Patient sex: M
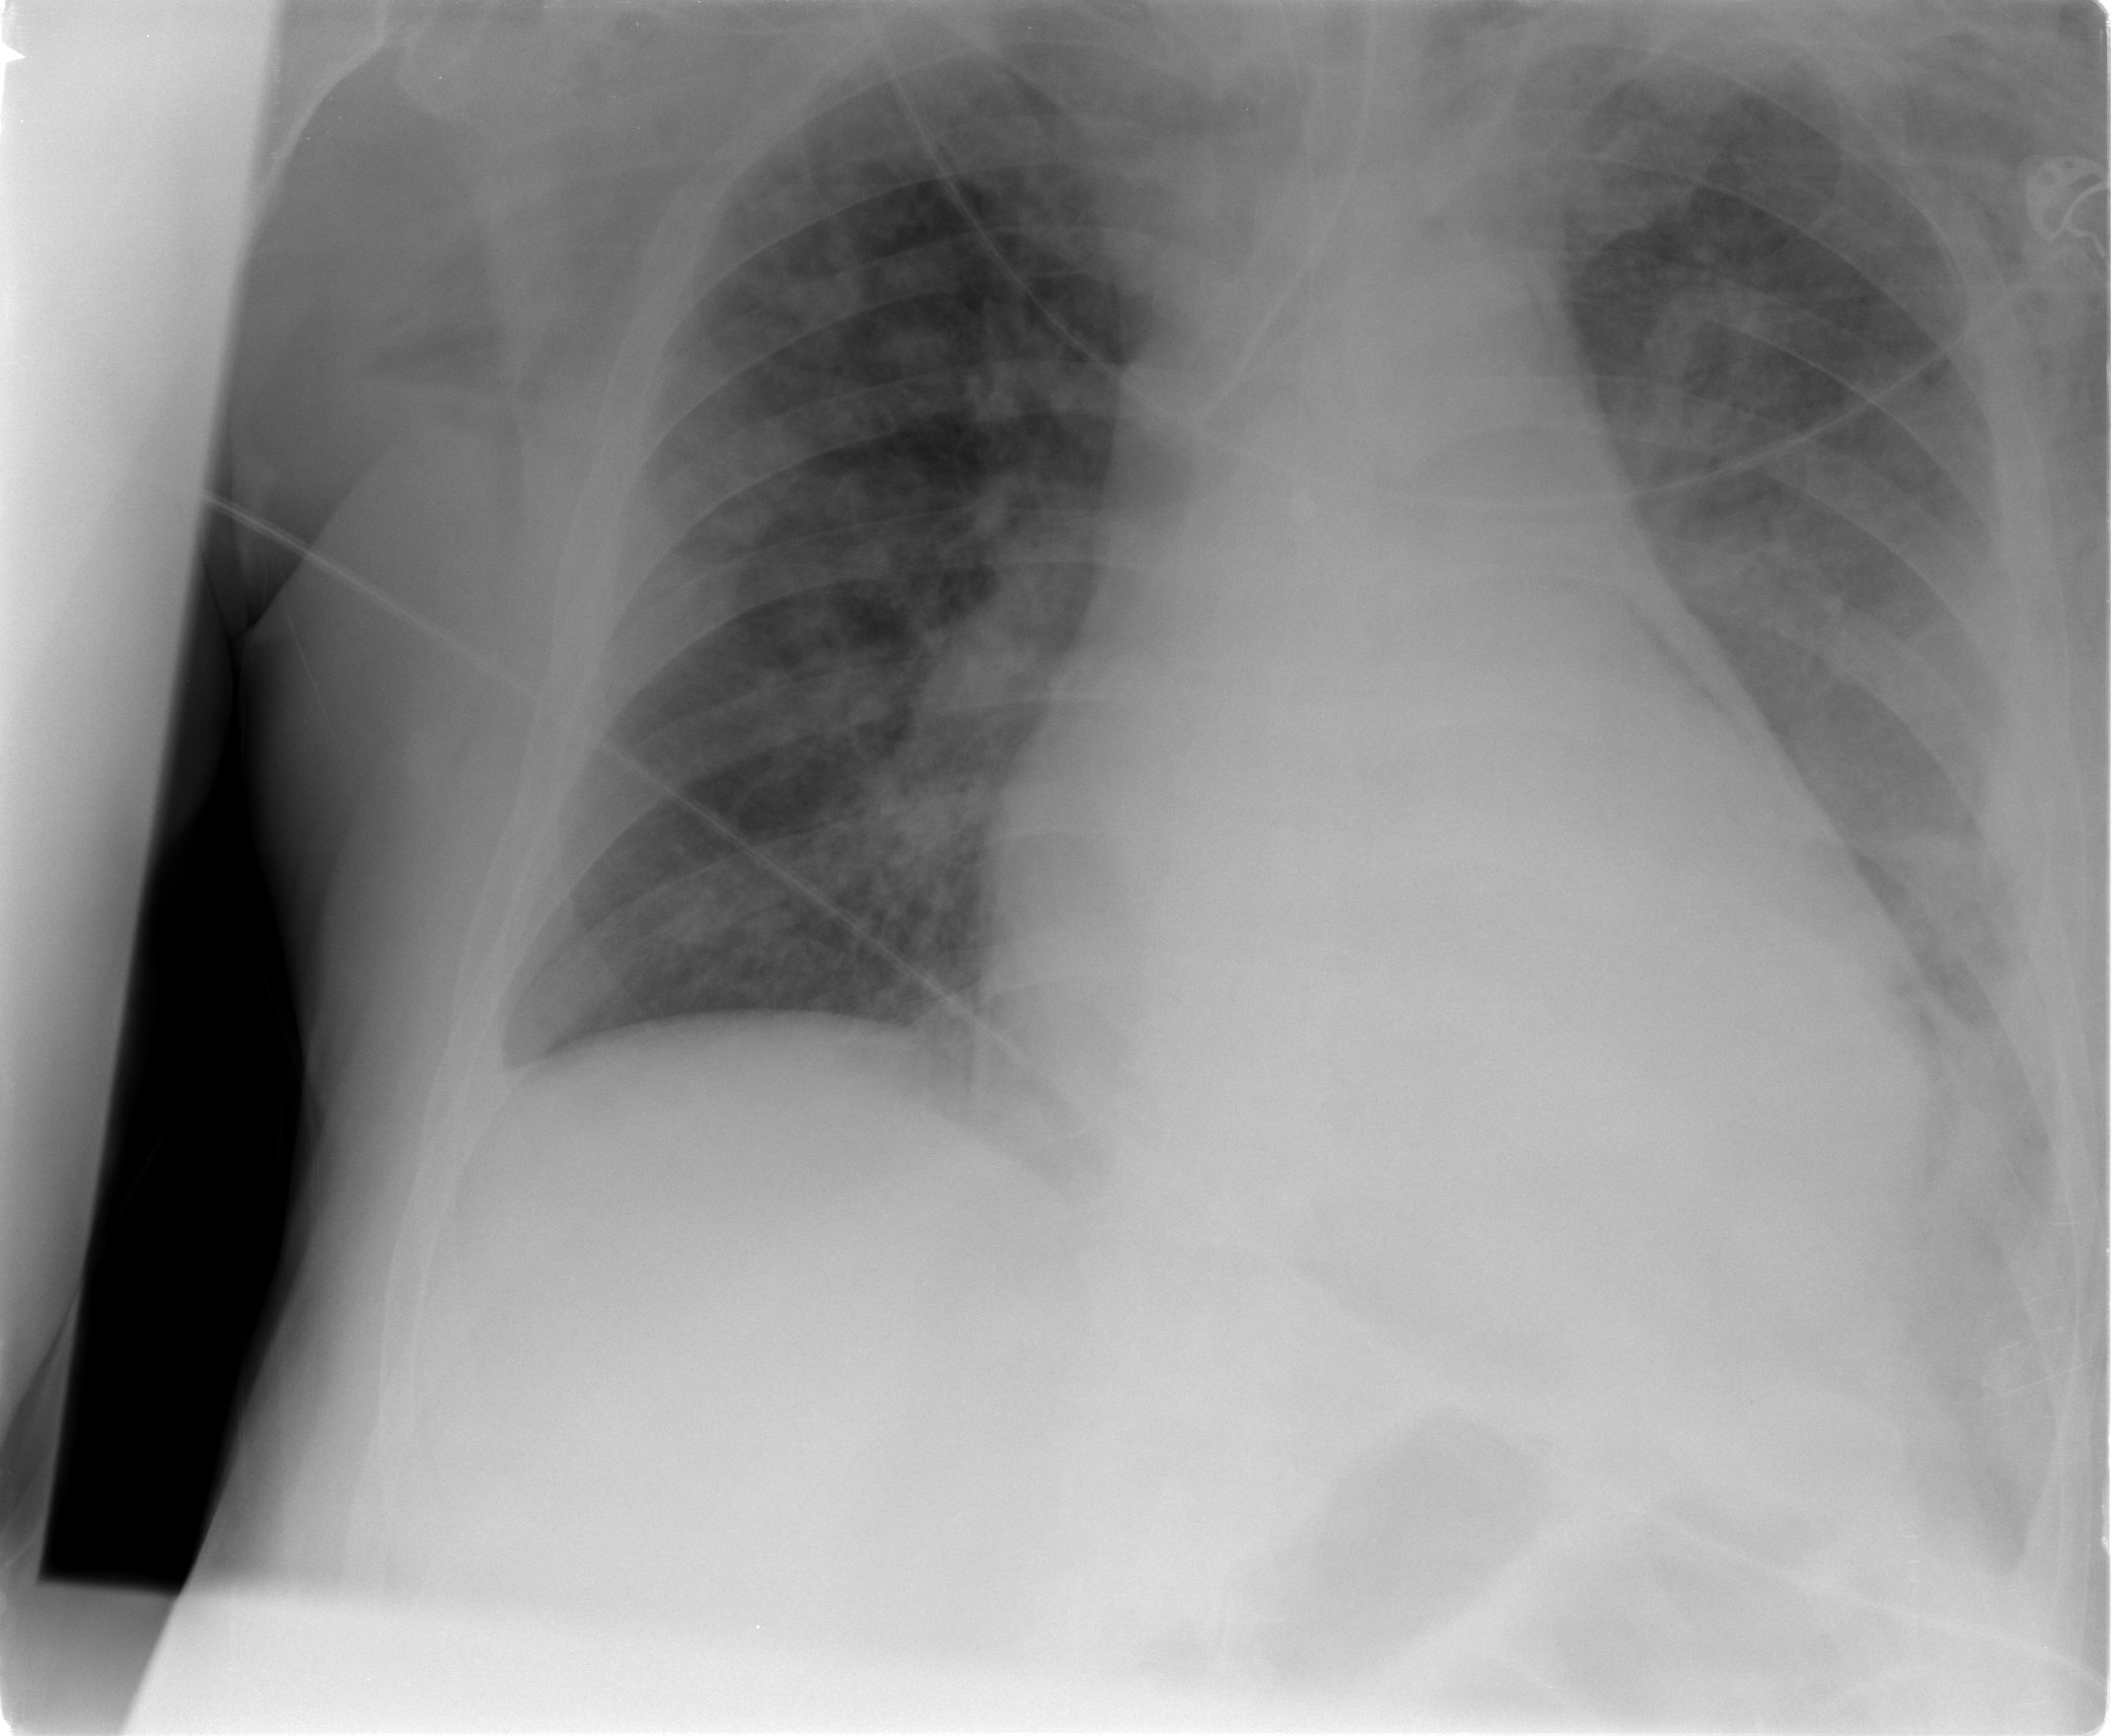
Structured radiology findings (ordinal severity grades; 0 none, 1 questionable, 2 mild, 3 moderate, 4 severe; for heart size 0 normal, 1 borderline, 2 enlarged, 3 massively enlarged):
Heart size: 3
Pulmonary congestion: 1
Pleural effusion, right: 1
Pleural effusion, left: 2
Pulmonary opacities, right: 0
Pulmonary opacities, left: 0
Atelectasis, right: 0
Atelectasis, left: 2